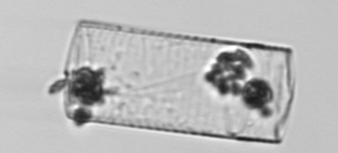
Label: Guinardia_flaccida